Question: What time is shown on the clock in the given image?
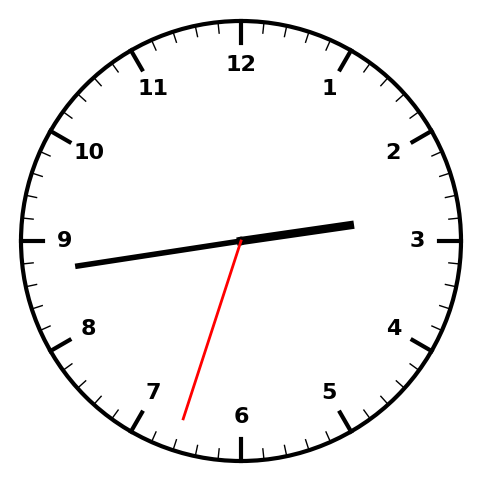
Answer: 02:43:33